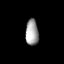
Tissue: lung
Cell type: Epithelial cells
Senescence score: 0.1919
Nuclear area (px): 328
Mean DAPI intensity: 161.433